You are looking at the raw vibration waveform of a rotating shaft. What is the most likely rotor condition (normal, misalignment, unbalance, looseness)?
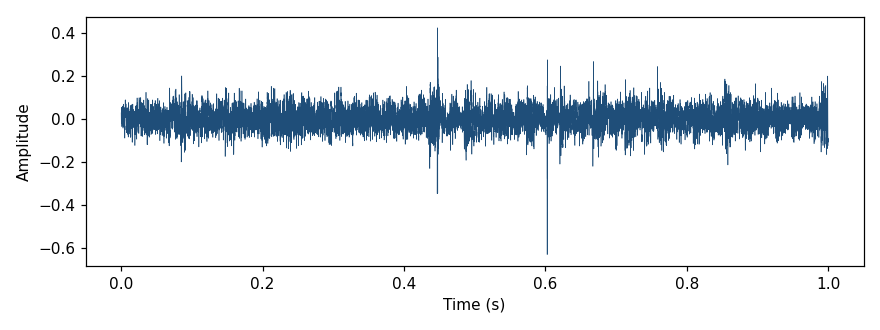
Answer: misalignment